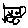
Label: car